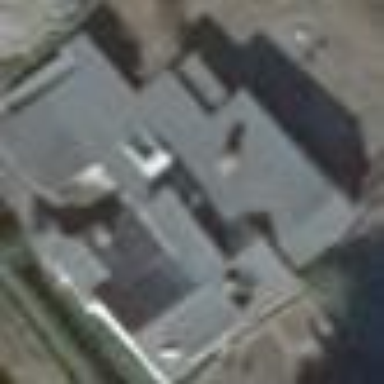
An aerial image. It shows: Detached building.